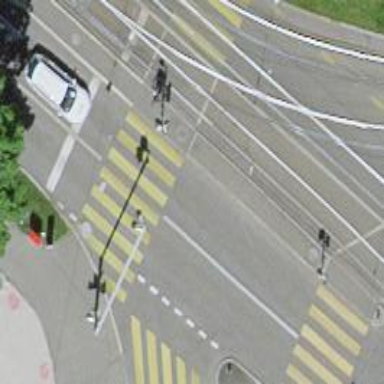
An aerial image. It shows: Marked asphalt footway with zebra crossing.